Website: home-depot
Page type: billing-address
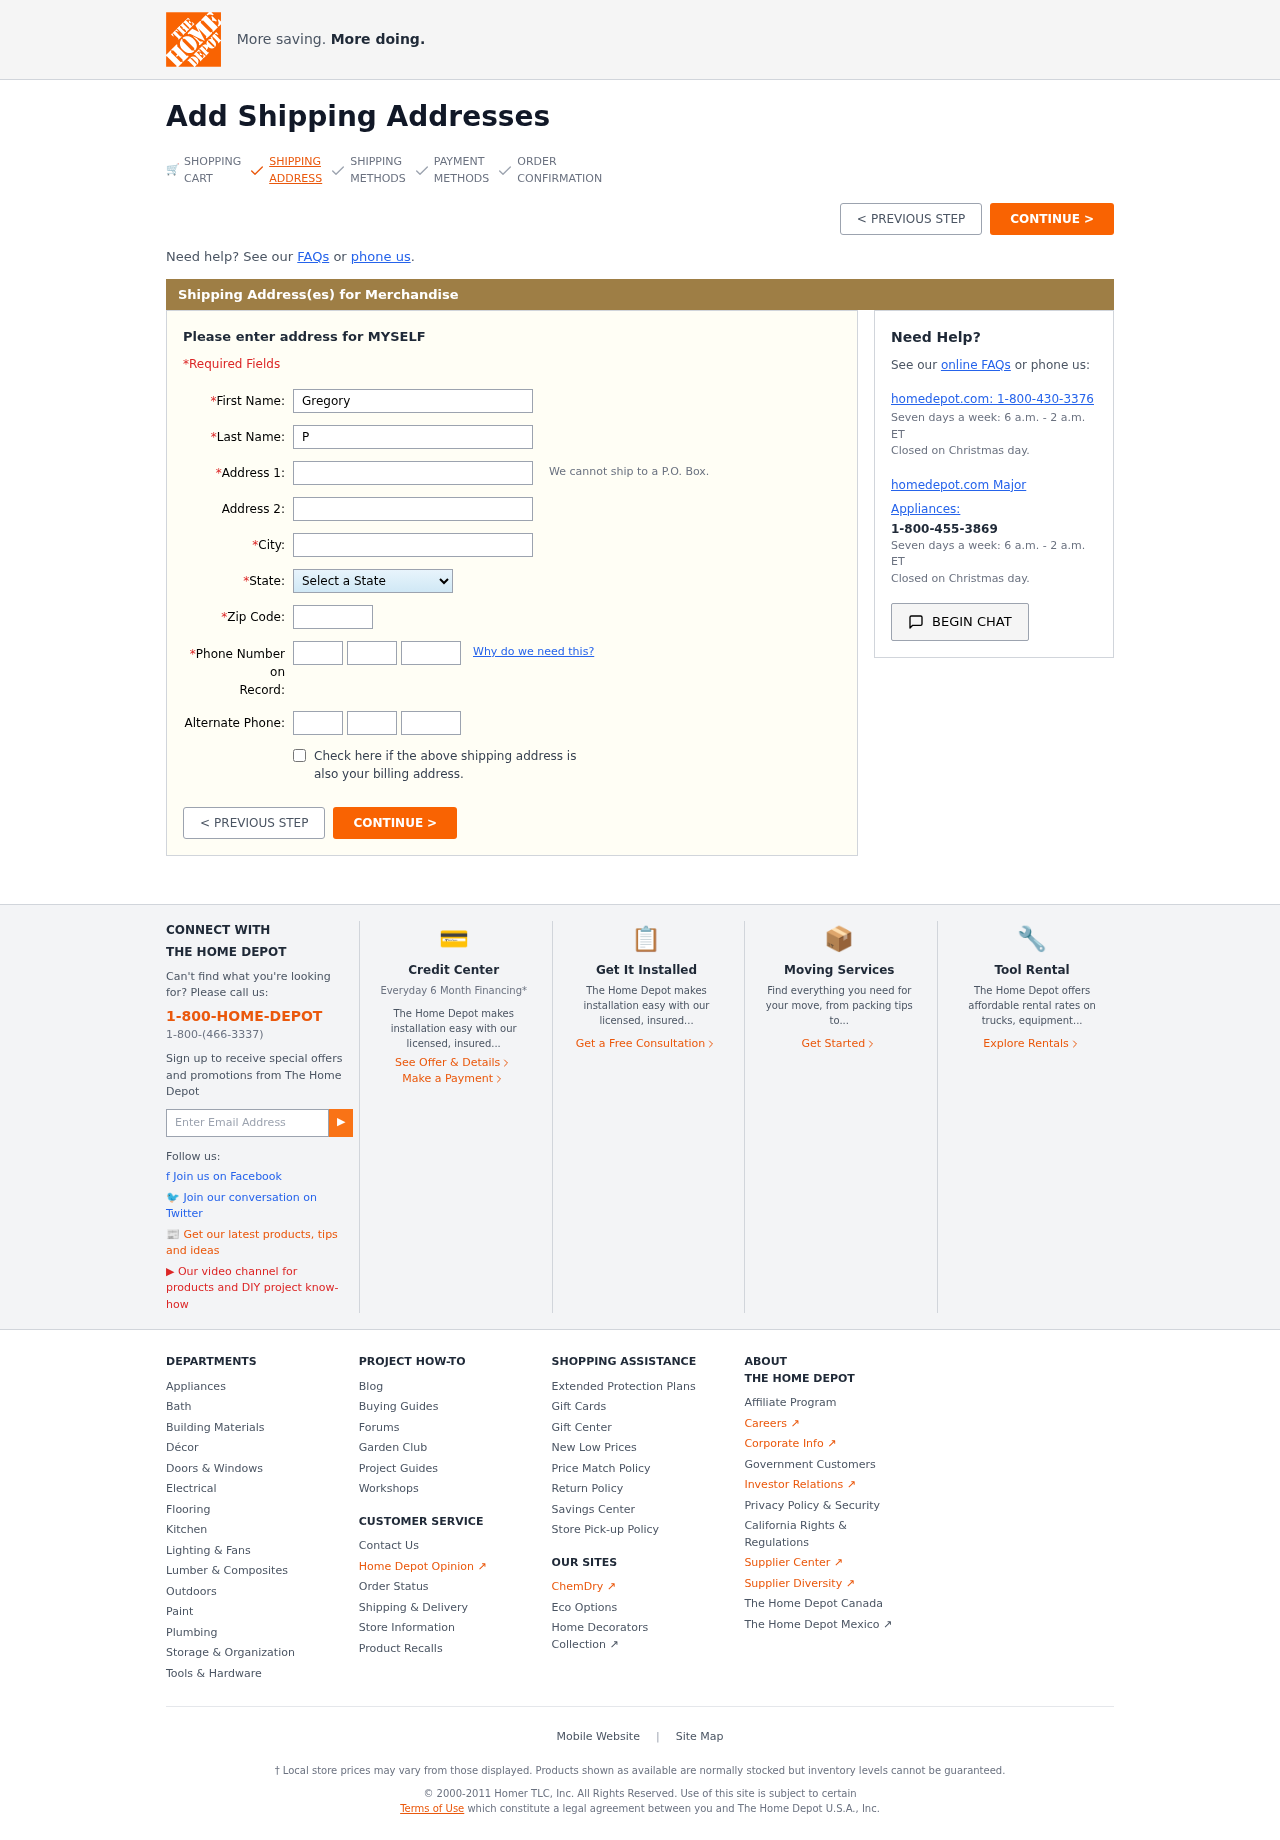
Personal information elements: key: PII_STATE
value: Arkansas
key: PII_FIRSTNAME
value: Gregory
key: PII_LASTNAME
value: Powell
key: PII_STREET
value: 58911 Eric Club
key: PII_STREET2
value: Apt. 425
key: PII_CITY
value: West Ronald
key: PII_POSTCODE
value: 70808
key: PII_PHONE_AREA
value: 302
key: PII_PHONE_PREFIX
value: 750
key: PII_PHONE_LINE
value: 7194